Question: I am calculating the time difference between first call and when the id for the customer was created.
My Query looks like this :
'''
case when (EXTRACT(EPOCH FROM call_time - creation_date) / 60)::Integer between 0 and 60 then '0 to 1'
when (EXTRACT(EPOCH FROM call_time - creation_date)) / 60)::Integer between 60 and 120 then '1 to 2'
...
'''
Now my aim is to create buckets until I hit '47 to 48', it is a very tedious procedure, and I was wondering whether there is a loop option for Postgresql users.
My data looks the following, where I wish to create a bucket column (blue), expressing that time difference:

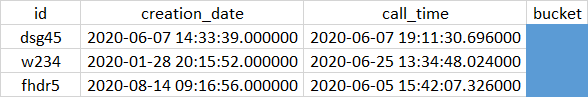
Answer: You can use arithmetic. How about just starting with numbers of hours?
'''
FLOOR(EXTRACT(EPOCH FROM call_time - creation_date) / (60 * 60)) as hours
'''
If you want this in a string:
'''
(FLOOR(EXTRACT(EPOCH FROM call_time - creation_date) / (60 * 60)) || ' to ' || FLOOR(EXTRACT(EPOCH FROM call_time - creation_date) / (60 * 60)) + 1)
'''
If you want to limit this to a maximum bound, then use a 'CASE' expression:
'''
(CASE WHEN EXTRACT(EPOCH FROM call_time - creation_date) / (60 * 60) < 48
THEN (FLOOR(EXTRACT(EPOCH FROM call_time - creation_date) / (60 * 60)) || ' to ' ||
FLOOR(EXTRACT(EPOCH FROM call_time - creation_date) / (60 * 60)) + 1
)
ELSE 'WAY TOO LONG'
END) as bucket
'''